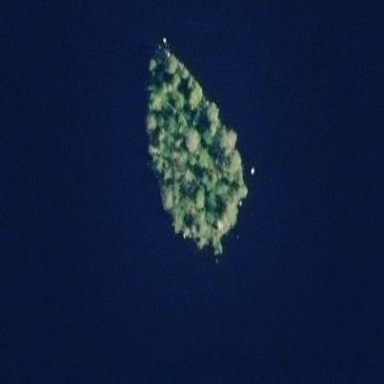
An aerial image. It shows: Island.